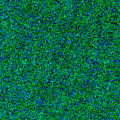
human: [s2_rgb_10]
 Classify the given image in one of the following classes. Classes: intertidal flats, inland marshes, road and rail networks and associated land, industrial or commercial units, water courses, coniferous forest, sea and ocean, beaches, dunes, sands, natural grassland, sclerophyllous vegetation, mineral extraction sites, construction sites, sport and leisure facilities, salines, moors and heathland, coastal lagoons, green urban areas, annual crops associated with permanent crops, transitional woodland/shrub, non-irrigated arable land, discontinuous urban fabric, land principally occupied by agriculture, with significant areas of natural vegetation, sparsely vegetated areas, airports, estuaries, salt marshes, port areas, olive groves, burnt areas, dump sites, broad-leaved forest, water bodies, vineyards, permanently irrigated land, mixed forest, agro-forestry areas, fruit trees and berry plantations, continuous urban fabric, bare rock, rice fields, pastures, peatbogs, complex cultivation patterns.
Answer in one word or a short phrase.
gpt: sea and ocean